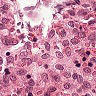
Metastatic tissue present: no